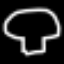
Label: mushroom